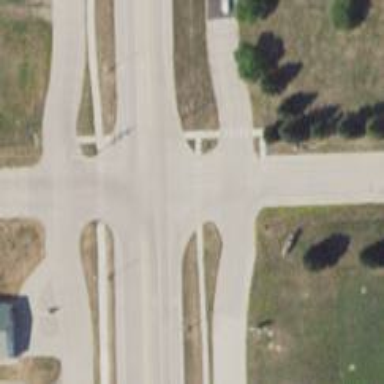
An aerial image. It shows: Marked road crossing.